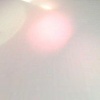
Label: sunburn